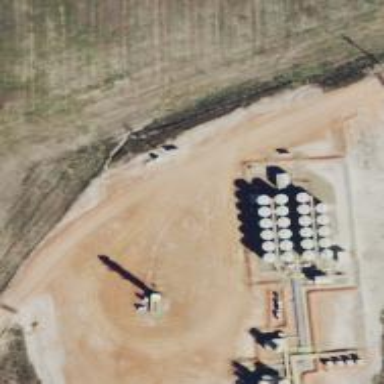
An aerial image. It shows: Storage tank with man-made structure.